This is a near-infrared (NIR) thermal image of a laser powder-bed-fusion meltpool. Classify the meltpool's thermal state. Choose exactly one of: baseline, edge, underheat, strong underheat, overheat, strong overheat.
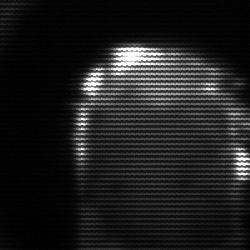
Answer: baseline